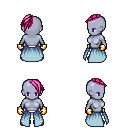
a pixel art fantasy rpg character, female body template, dark elf, purple skin, overskirt, white pants, pink long mohawk hairstyle, gold gloves, maroon shoes, four views (front, back, left, right), 2x2 character sprite sheet, small pixel art, hard edges, no anti-aliasing